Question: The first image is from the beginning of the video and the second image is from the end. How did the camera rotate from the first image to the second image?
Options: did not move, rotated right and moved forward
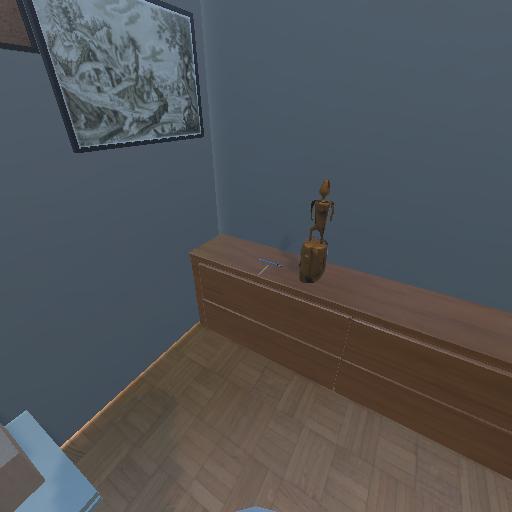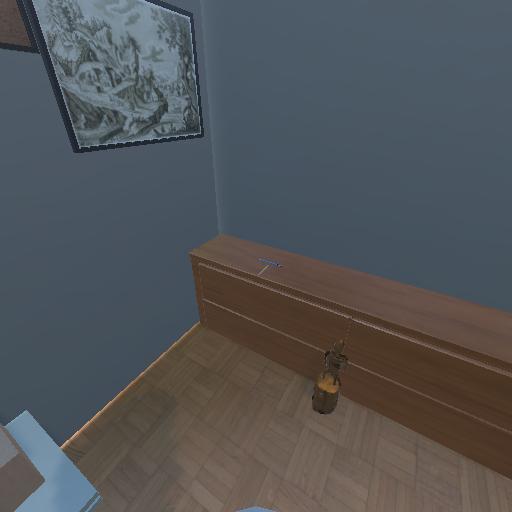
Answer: did not move